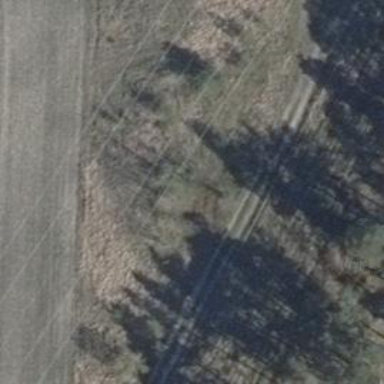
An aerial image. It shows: Track road with ground surface.